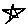
Label: star